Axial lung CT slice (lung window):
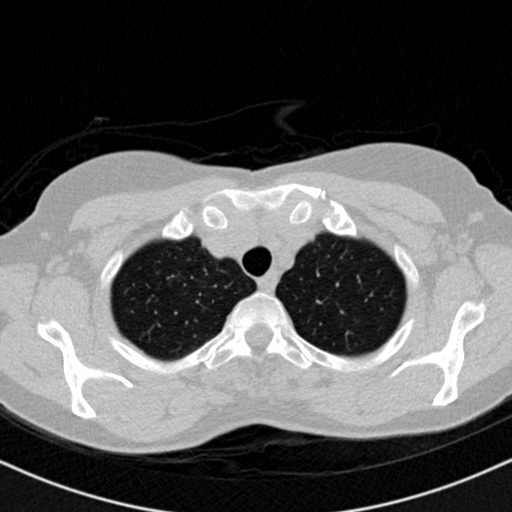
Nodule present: no